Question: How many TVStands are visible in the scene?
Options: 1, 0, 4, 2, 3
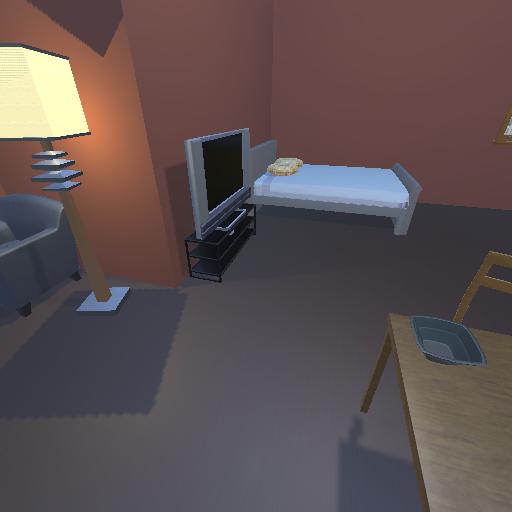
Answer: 1